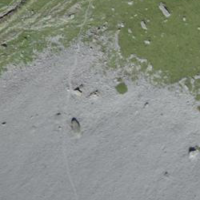
EUNIS habitat code: 48
Species observed at this site:
Bistorta vivipara
Anthyllis vulneraria